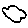
Label: cloud